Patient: sex F, age 53
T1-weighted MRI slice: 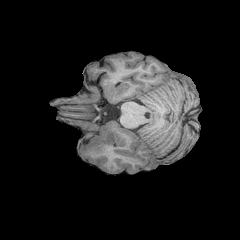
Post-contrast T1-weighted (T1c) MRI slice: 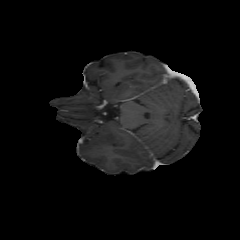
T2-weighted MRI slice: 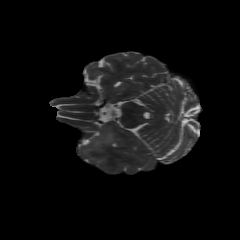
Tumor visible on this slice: yes
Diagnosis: Astrocytoma, IDH-wildtype
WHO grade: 3